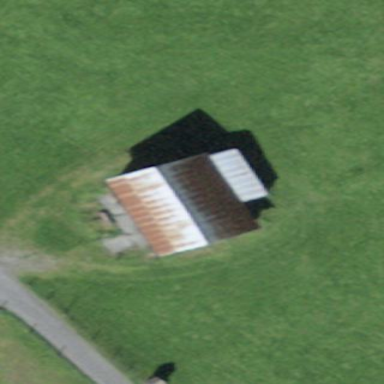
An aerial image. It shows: Gabled roof on farm auxiliary building.